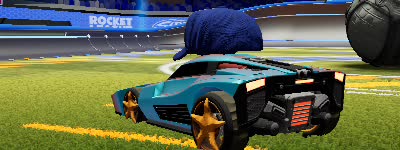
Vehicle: breakout